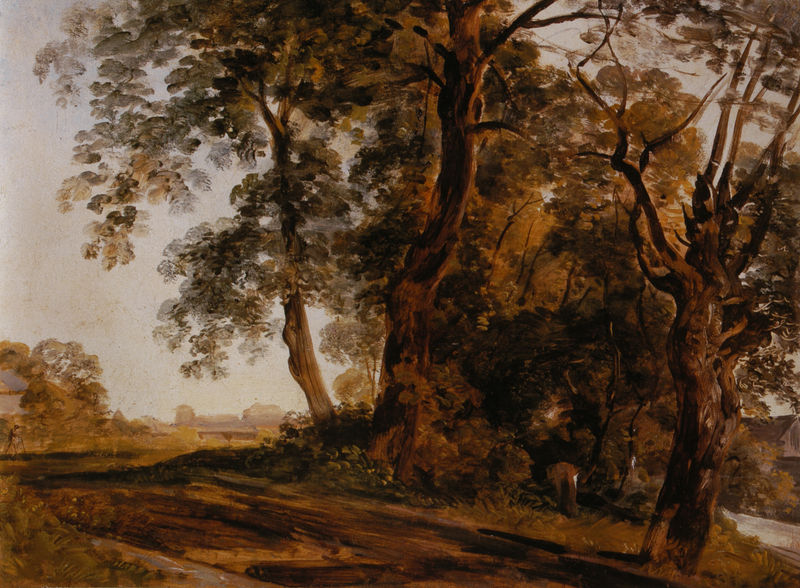
Titel: Auf der Praterinsel
Künstler: Johann Georg von Dillis
Institution: (Privatbesitz)
Schlagwörter: baum, blau, blätter, dunkel, feder, gemälde, himmel, laub, mann, schatten, wasser, wolken, aquarell, baumstämme, bäume, fluss, gelb, grün, impressionismus, landschaft, ocker, stadt, äste, abend, braun, frankreich, grau, hell, holz, orange, skizze, strasse, weiss, dach, gebäude, gras, haus, park, rot, tier, weg, wiese, wolke, malerei, barock, mensch, stein, holland, niederlande, öl, ast, bach, baumstamm, dämmerung, erde, feld, horizont, häuser, natur, stamm, brücke, busch, büsche, gebüsch, pastos, pfad, sonne, land, gold, realismus, klassizismus, pflanzen, kontrast, rokoko, rosa, wald, pferd, stock, sommer, ansicht, dorf, sonnenuntergang, landschaftsmalerei, herbst, auquarell, romantik, ölgemälde, stämme, duktus, monet, manet, stimmung, unscharf, scheune, spaziergang, wandern, erdfarben, moos, lichtung, laubbaum, kunst, pinsel, eiß, witterung, geäst, mystisch, wanderer, brauntöne, rinde, gedicht, schwart, laubbäume, malerie, umwelt, barbizon, eichen, tempera, matsch, dillis, barrock, aquarel, borke, blauw, grauer himmel, ausblick auf stadt, detaillierte bäume, mensch unter bäumen, feldstraße